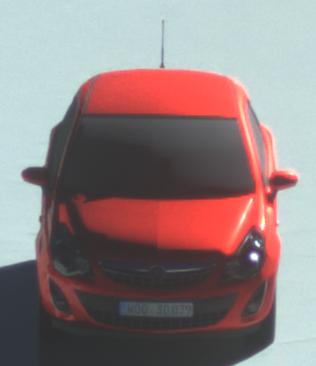
Make: Opel
Model: Corsa 1.2
Detailed model: Corsa (D)
Model produced from: 2011/01
Model produced until: 2014/08
Doors: 3
Color: red
Road condition: wet road
Daytime: morning or afternoon
Contrast: high contrast